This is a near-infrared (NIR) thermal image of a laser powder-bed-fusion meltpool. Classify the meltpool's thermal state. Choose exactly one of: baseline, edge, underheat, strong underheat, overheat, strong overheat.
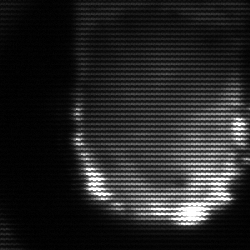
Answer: baseline